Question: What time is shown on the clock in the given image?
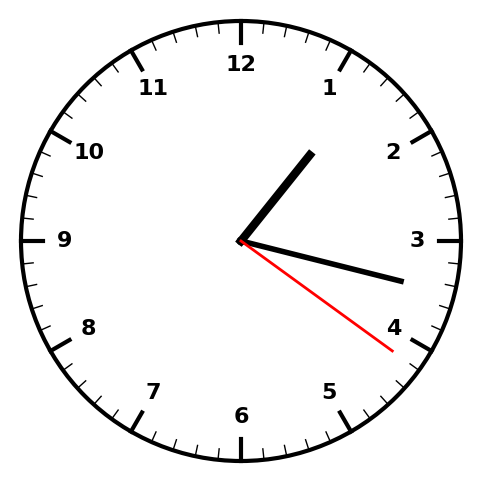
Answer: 01:17:21